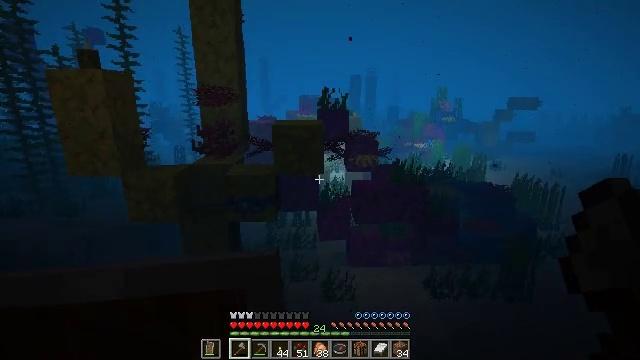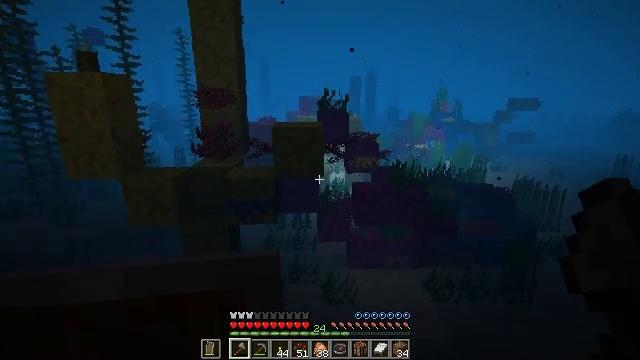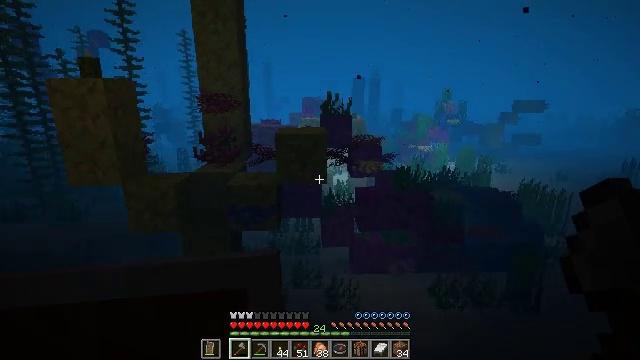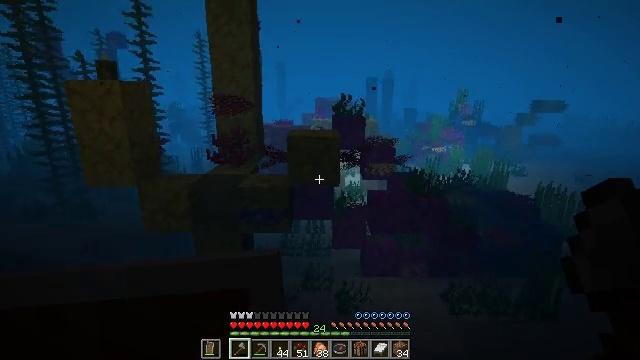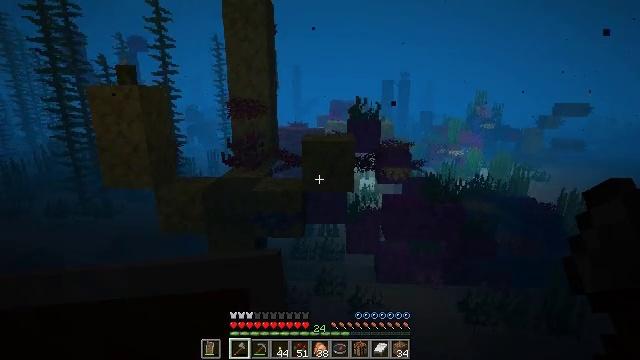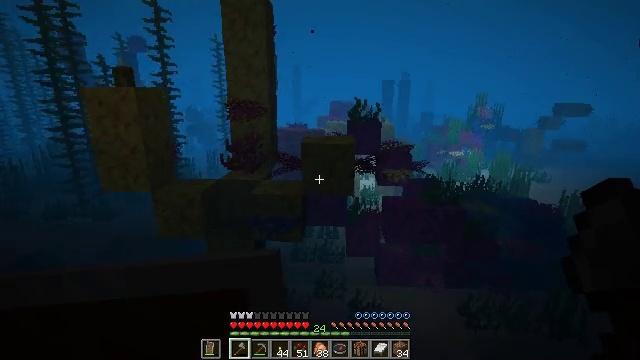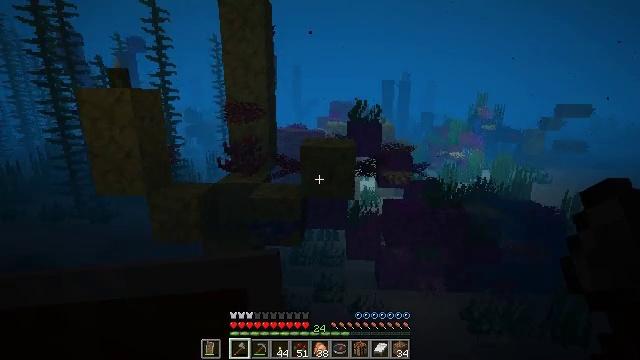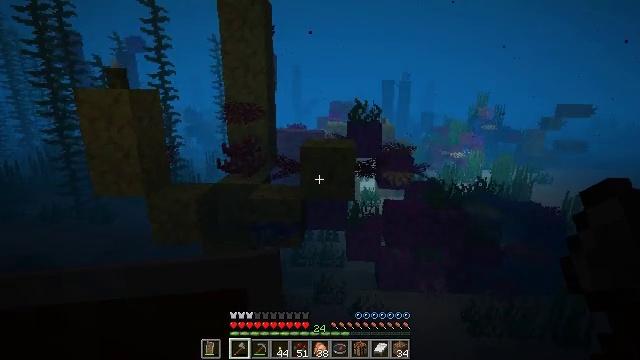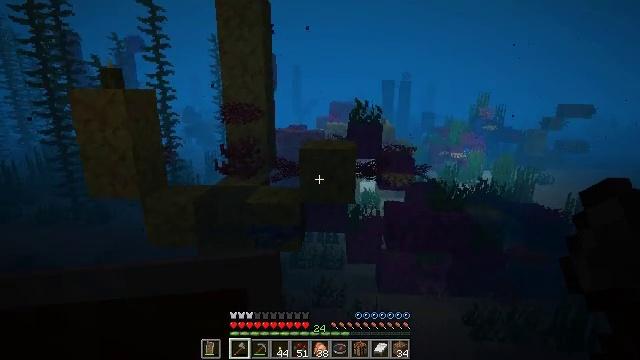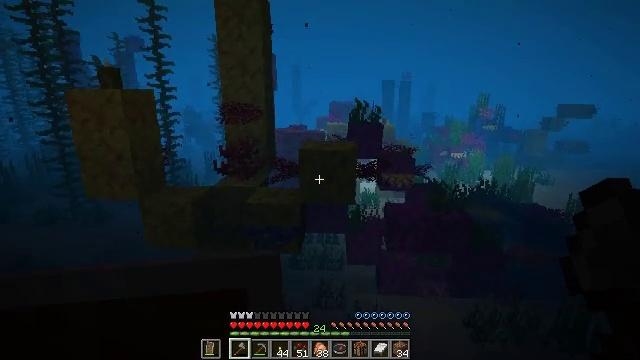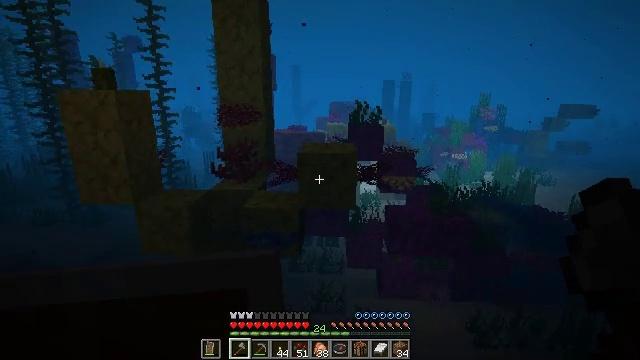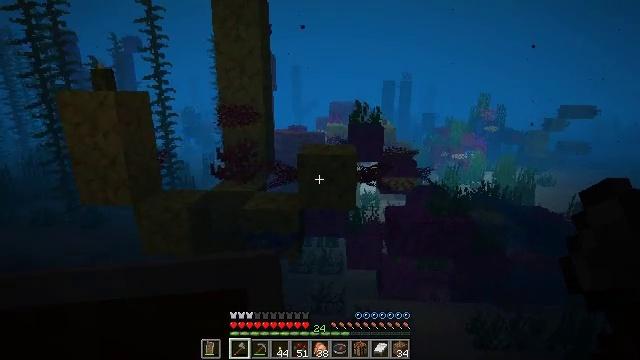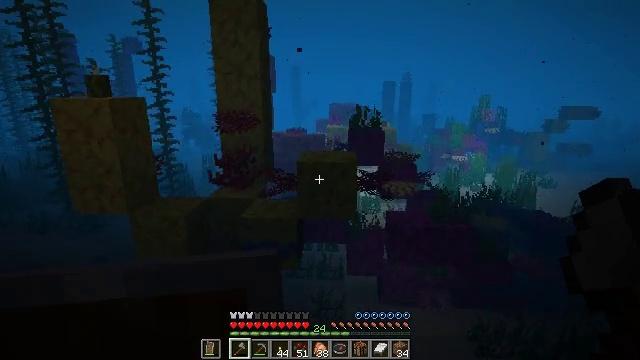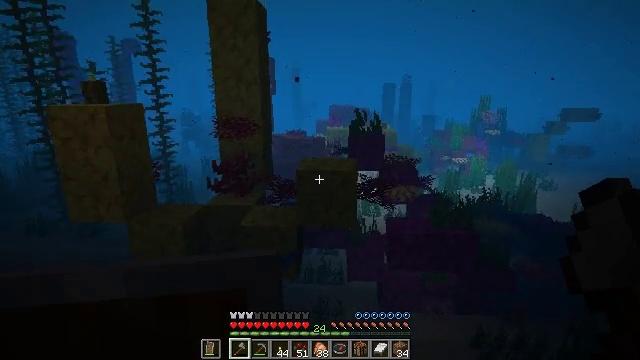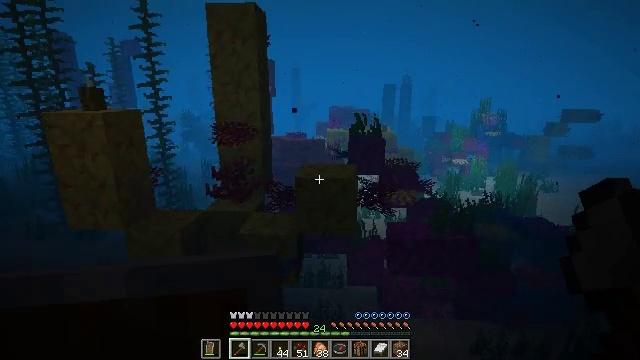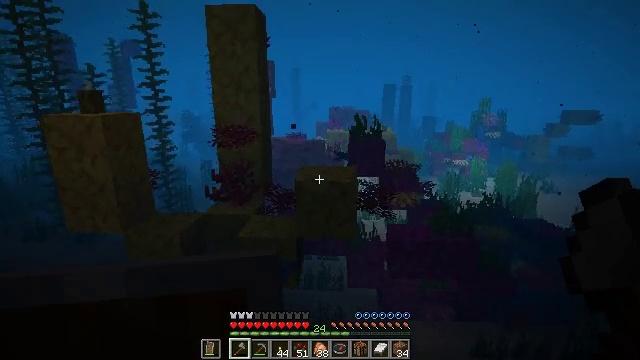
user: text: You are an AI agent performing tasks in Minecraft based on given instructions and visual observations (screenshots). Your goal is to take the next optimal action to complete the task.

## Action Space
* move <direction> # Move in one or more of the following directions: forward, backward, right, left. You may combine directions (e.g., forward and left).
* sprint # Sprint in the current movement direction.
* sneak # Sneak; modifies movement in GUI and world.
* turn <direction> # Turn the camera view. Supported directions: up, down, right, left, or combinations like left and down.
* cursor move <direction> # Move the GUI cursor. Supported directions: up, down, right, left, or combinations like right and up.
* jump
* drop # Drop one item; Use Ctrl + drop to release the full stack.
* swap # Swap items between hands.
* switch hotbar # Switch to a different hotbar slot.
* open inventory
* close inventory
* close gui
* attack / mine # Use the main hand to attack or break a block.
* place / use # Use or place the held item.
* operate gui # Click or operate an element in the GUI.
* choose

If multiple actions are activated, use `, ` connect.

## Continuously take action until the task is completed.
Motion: motion action
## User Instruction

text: Break the sea pickle cluster.
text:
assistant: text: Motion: move forward, jump
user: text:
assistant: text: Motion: move forward
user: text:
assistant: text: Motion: move forward, turn left
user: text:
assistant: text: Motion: move forward, turn left
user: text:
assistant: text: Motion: move forward
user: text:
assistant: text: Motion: move forward
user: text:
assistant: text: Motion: move forward
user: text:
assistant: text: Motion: move forward
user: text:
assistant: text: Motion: move forward
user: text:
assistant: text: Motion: move forward, jump
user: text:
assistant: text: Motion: move forward, jump
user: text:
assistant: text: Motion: move forward, jump
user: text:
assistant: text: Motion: move forward, jump
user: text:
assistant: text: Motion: move forward, jump
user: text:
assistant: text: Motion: move forward, jump
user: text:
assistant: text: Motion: move forward, jump
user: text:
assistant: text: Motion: move forward, jump
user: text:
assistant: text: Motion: move forward, jump
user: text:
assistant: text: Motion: move forward, jump
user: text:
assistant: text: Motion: move forward, jump
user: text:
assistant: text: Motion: move forward, jump
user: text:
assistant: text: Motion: move forward, jump
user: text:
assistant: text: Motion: move forward and move right, jump
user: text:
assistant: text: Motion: move forward and move right, jump
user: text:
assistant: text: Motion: move forward and move right, jump
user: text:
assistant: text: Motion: move forward and move right, jump
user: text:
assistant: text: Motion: move forward and move right, jump
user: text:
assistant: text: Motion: move forward and move right, jump
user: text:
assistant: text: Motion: move forward and move right, jump
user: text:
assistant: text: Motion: move forward and move right, jump